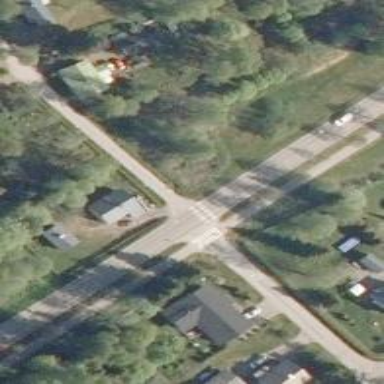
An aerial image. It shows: Uncontrolled road crossing.